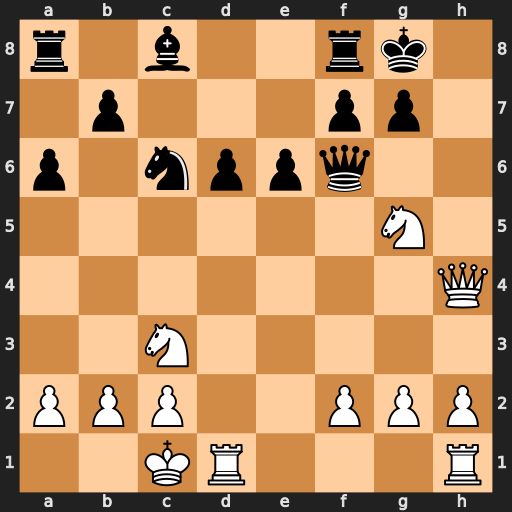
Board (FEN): r1b2rk1/1p3pp1/p1nppq2/6N1/7Q/2N5/PPP2PPP/2KR3R
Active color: w
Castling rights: -
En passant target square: -
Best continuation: Qh7#